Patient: sex F, age 56
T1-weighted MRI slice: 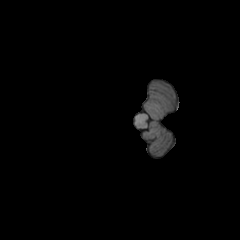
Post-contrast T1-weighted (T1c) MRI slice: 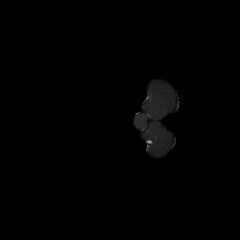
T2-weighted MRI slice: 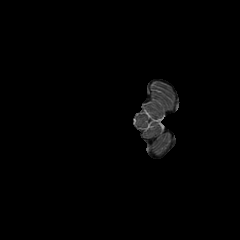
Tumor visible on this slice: no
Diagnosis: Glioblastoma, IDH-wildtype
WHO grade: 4